Interaction volume radius: 5 \u00c5
Interaction volume height: 30 \u00c5
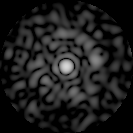
Disorder parameter: 0.8536